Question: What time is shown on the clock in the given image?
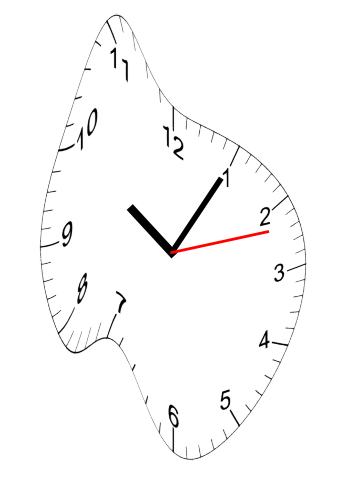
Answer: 10:05:12